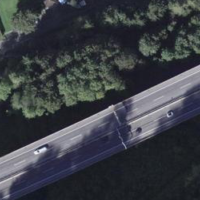
EUNIS habitat code: 57
Species observed at this site:
Corylus avellana